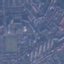
Land use / land cover: Residential